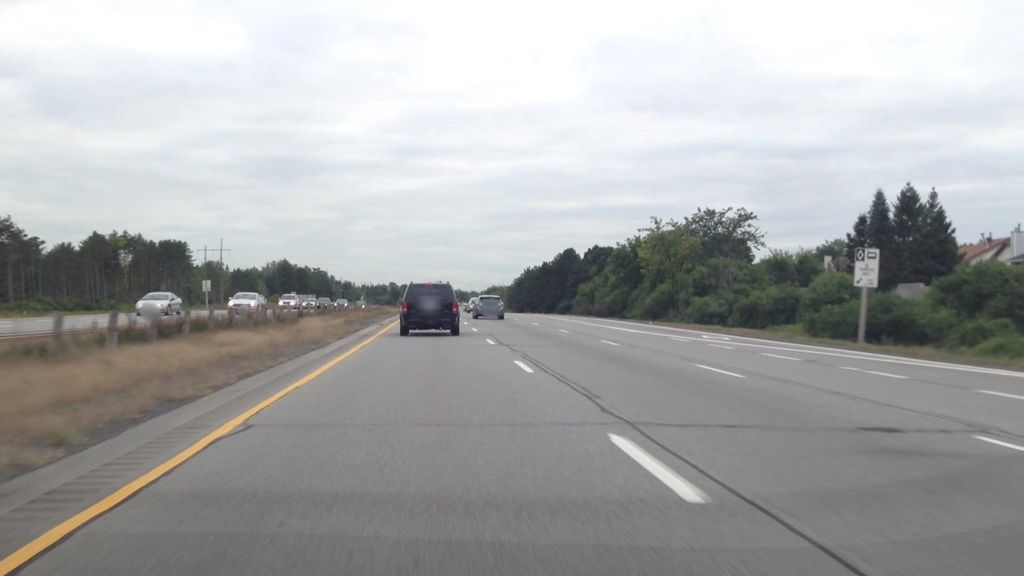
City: ottawa-gatineau